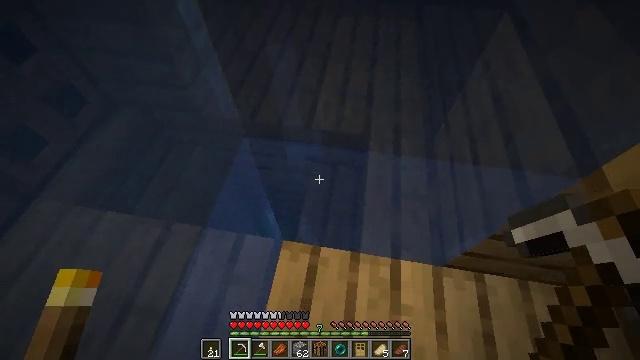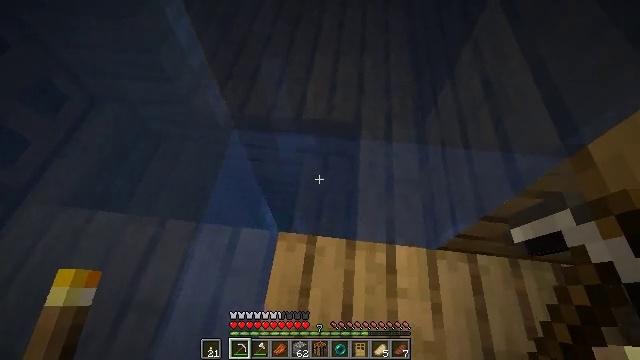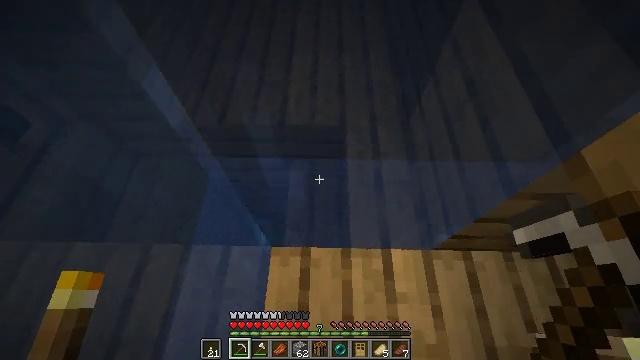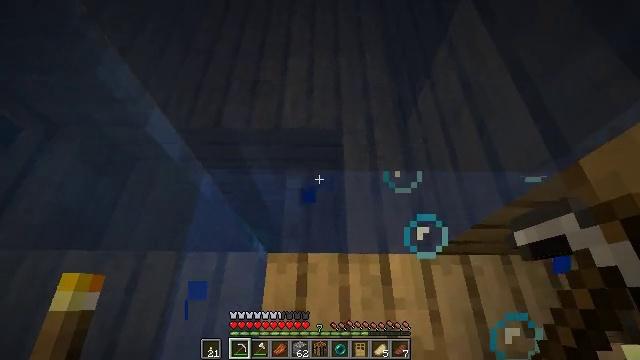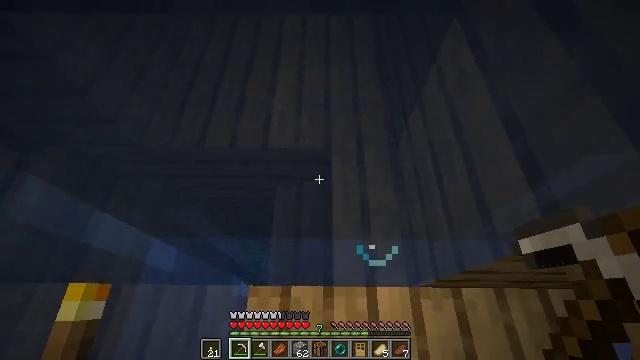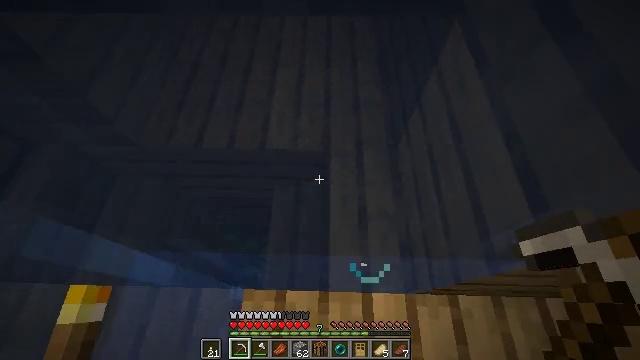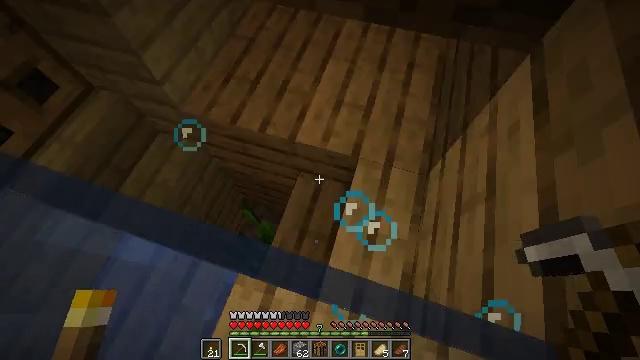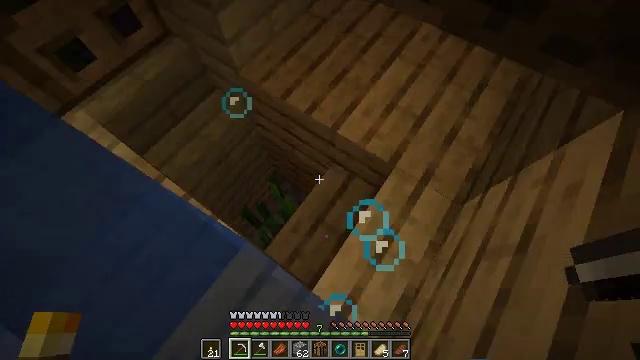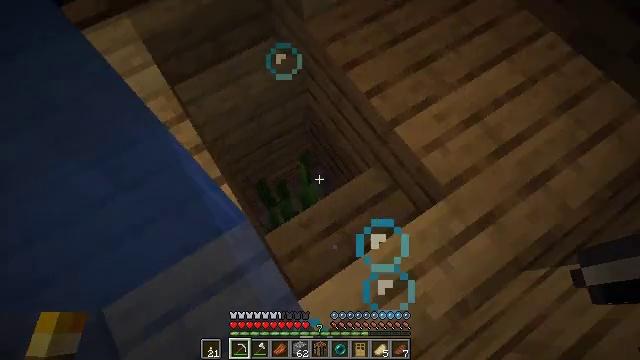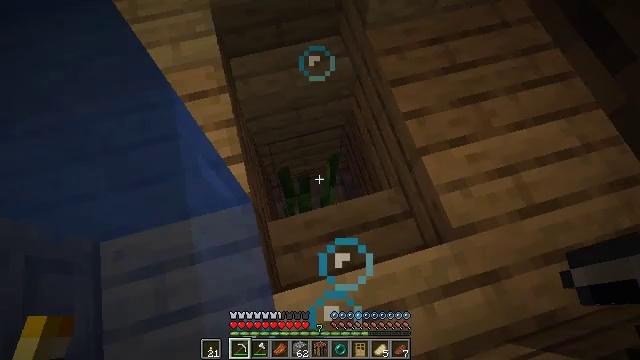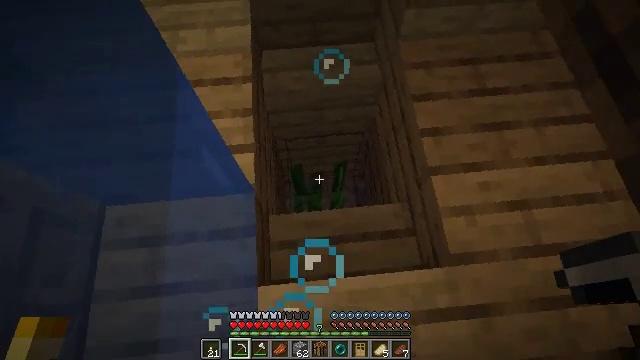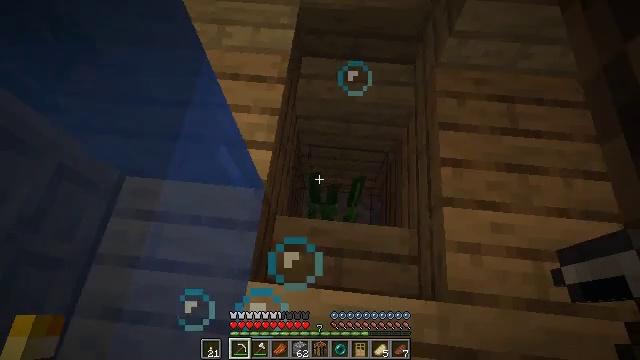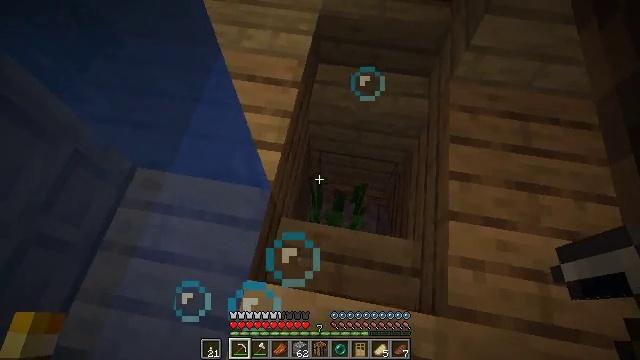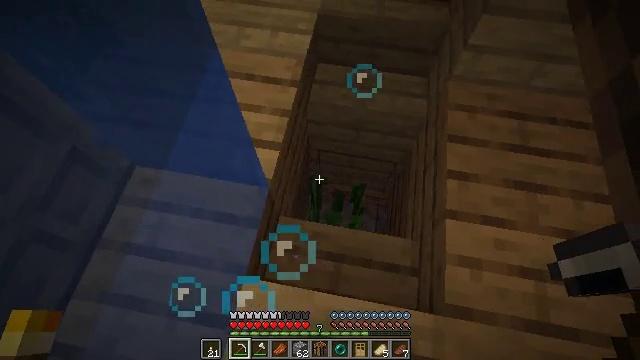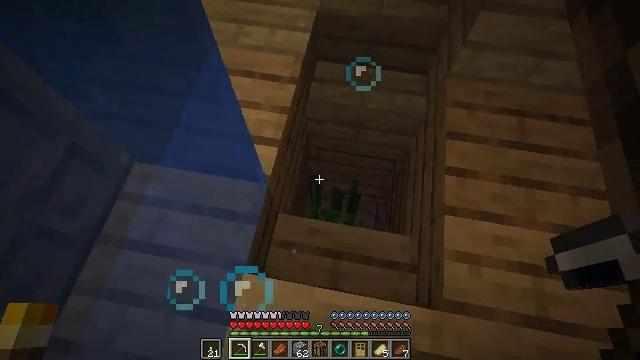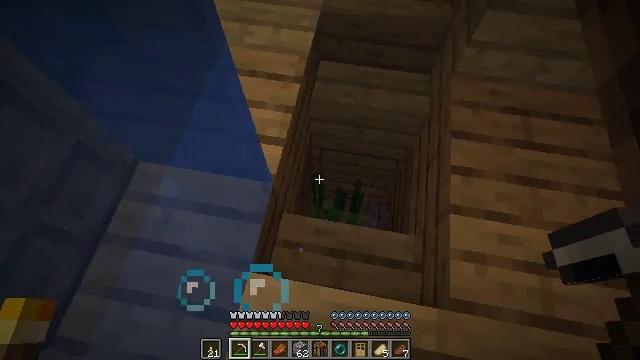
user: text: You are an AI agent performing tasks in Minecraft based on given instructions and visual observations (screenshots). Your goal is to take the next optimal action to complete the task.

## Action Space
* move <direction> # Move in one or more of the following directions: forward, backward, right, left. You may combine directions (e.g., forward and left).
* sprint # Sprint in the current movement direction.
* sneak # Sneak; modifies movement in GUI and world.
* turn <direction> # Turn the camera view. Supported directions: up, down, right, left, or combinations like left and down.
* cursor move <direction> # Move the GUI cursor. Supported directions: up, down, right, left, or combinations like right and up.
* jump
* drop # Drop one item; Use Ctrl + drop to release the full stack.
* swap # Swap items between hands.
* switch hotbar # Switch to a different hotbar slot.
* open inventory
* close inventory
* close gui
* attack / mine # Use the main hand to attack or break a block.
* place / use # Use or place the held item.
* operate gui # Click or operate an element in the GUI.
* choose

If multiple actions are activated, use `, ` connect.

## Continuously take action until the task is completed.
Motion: motion action
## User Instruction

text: Mine tall seagrass from underwater.
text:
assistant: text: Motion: turn right and down
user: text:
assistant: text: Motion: move forward, turn right
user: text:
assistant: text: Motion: move forward and move right
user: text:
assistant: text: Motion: move forward and move right
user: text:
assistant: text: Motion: move forward and move right
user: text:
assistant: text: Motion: move forward and move right, turn left and down
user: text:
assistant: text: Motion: move forward and move right, turn left and down
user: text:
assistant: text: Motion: move forward and move right, turn left and down
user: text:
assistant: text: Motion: move forward and move right, turn left
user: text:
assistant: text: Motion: move right, turn left
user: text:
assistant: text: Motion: turn left and up
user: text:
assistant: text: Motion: move left, turn left and up
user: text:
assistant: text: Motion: move left
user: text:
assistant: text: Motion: move left
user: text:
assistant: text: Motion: move left
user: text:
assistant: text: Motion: move left
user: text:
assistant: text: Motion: move left, turn right
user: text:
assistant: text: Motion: move forward and move left, turn right
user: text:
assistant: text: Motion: move forward and move left, turn right
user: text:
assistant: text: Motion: move forward and move right
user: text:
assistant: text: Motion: move forward and move right
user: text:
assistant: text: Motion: move forward and move right
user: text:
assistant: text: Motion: move forward and move right, turn left
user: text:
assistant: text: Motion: move forward and move right, turn left
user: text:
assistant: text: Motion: move forward and move right, turn left
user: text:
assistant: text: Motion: move forward and move right, turn left
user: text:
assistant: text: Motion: move forward and move right, turn left
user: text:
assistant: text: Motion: move forward and move right, turn left and down
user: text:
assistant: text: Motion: move forward and move right, turn left and down
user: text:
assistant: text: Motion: move forward and move right, turn left and down